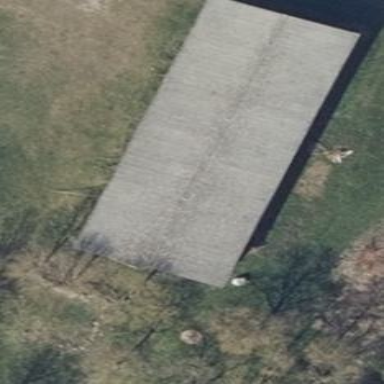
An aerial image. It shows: Gabled roof of grey-colored farm auxiliary building with its roof oriented along the structure.